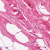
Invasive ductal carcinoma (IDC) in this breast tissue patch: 0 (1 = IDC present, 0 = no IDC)